Question: I am trying to achieve the following with HTML/CSS:

The text will come from a Wordpress post, so it can't be any special formatting with it. Post content will have to be with normal '<p>'-tags.
Not sure where to begin, as text will have to float automatically based on different screen sizes aswell.
'''
<div class="image">
...image...
</div>
<div class="text">
<p>Paragraph that should split to another paragraph..</p>
</div>
'''
Not sure if this is possible with only using HTML/CSS and not modifying the original post content?
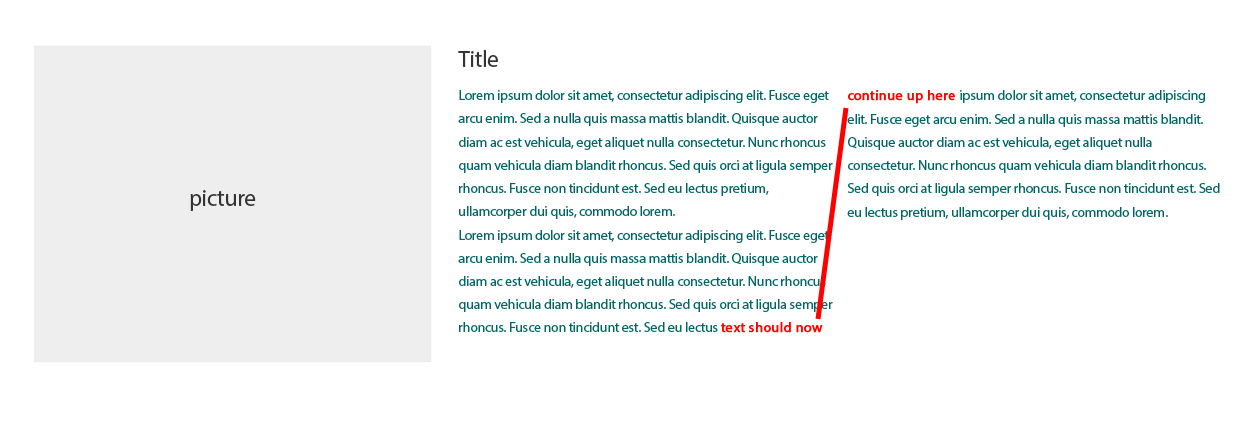
Answer: Unsure if the following is what you're actually looking for, but spanning over multiple columns can be done fairly easily with the 'column-count' rule. Simply change the number to how many columns you wish to have.
'''
.wrapper {
-webkit-column-count: 2;
-moz-column-count: 2;
column-count: 2;
}
h1 {
-webkit-column-span: all; /* Chrome, Safari, Opera */
column-span: all;
}
'''
'''
<div class="wrapper">
<h1>How to make text span over multiple columns</h1>
<p>
Lorem ipsum dolor sit amet, consectetuer adipiscing elit, sed diam nonummy nibh euismod tincidunt ut laoreet dolore magna aliquam erat volutpat. Ut wisi enim ad minim veniam, quis nostrud exerci tation ullamcorper suscipit lobortis nisl ut aliquip ex ea commodo consequat. Duis autem vel eum iriure dolor in hendrerit in vulputate velit esse molestie consequat, vel illum dolore eu feugiat nulla facilisis at vero eros et accumsan et iusto odio dignissim qui blandit praesent luptatum zzril delenit augue duis dolore te feugait nulla facilisi. Nam liber tempor cum soluta nobis eleifend option congue nihil imperdiet doming id quod mazim placerat facer possim assum. Typi non habent claritatem insitam; est usus legentis in iis qui facit eorum claritatem. Investigationes demonstraverunt lectores legere me lius quod ii legunt saepius.
</p>
</div>
'''